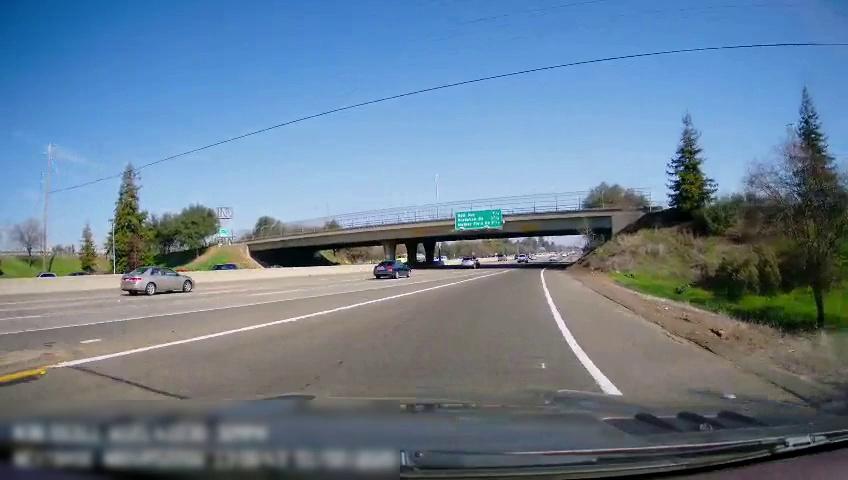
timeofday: Day
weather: Sunny
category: Drivable Space
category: Vehicles | Truck
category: Vehicles | SUV
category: Vehicles | Car
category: Vehicles | Car
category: Vehicles | Car
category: Vehicles | SUV
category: Lanes | Current Lane
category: Lanes | Current Lane
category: Lanes | Current Lane
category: Lanes | Alternate Lane
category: Traffic | Signs